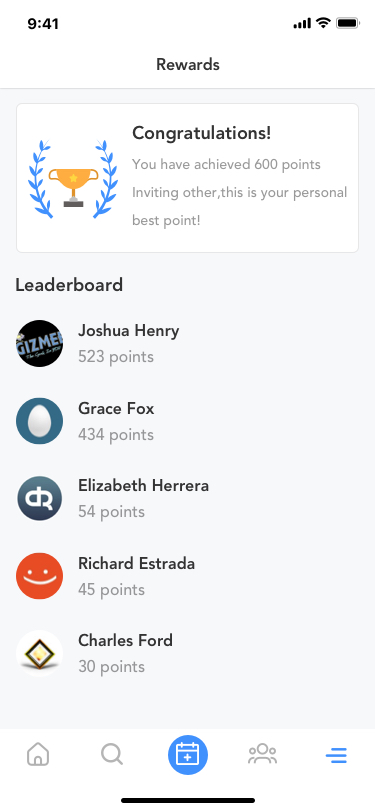
Text in this UI design:
Congratulations!
You have achieved 600 points Inviting other,this is your personal best point!
Joshua Henry
523 points
Grace Fox
434 points
Elizabeth Herrera
54 points
Richard Estrada
45 points
Charles Ford
30 points
Leaderboard